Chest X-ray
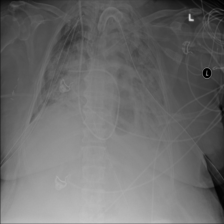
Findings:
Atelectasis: negative
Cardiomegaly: negative
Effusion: negative
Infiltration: negative
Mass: negative
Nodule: negative
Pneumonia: negative
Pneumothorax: negative
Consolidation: negative
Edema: negative
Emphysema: negative
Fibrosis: negative
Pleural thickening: negative
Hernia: negative